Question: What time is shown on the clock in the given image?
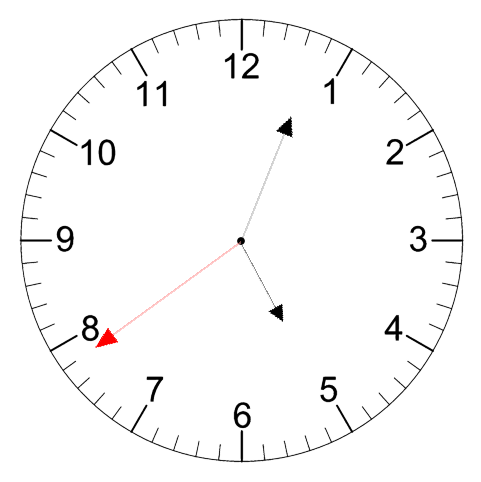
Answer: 05:03:39